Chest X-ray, PA view. Patient: 45 years old, sex M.
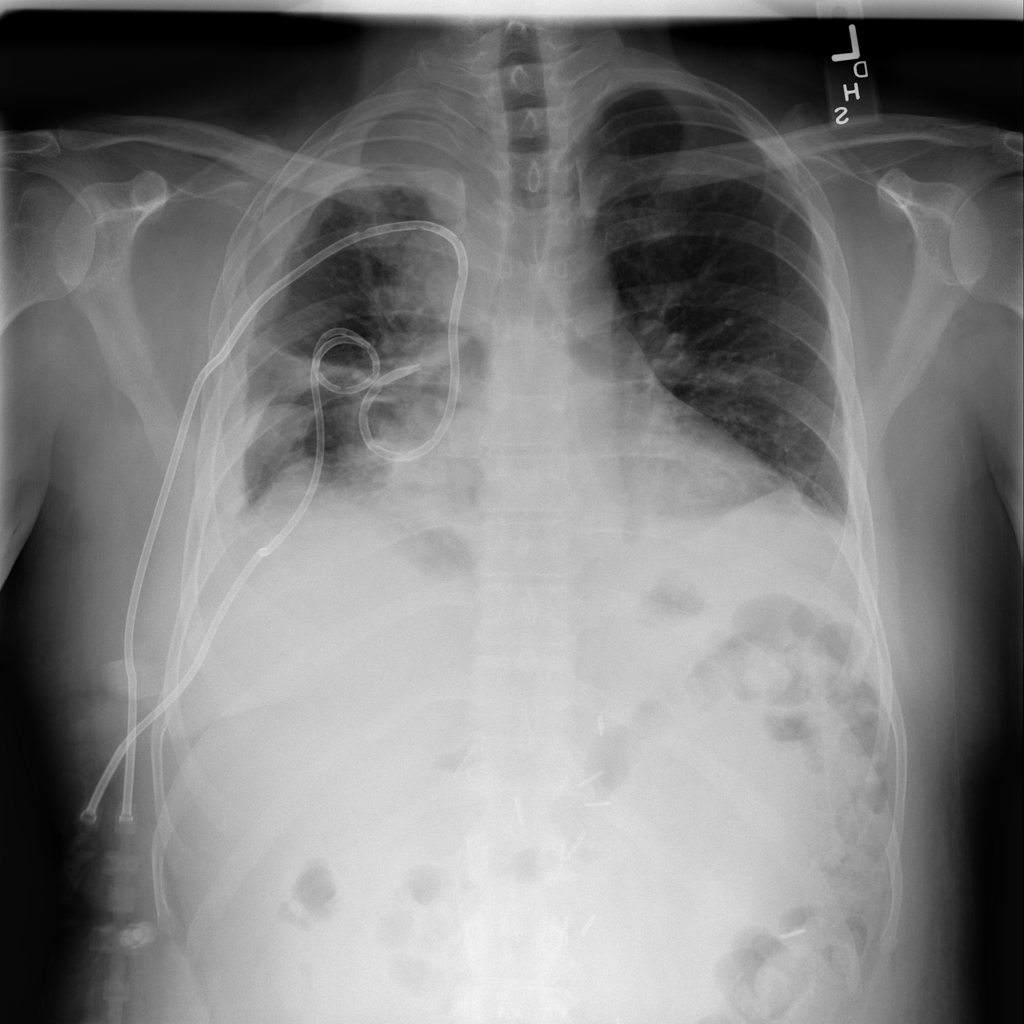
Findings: Effusion